The image is an STFT spectrogram (time versus frequency) of a rotating-machine vibration signal. Based on the visible evidence, which rotor condition applies: normal, misalignment, unbalance, looseness?
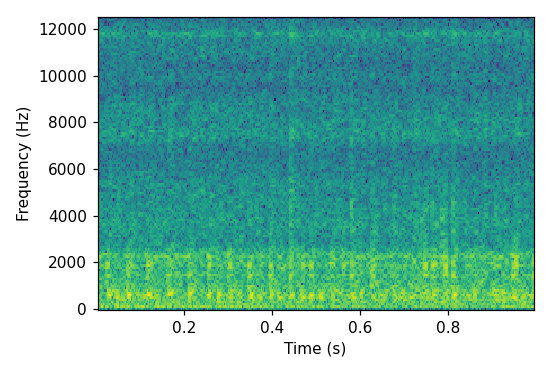
Answer: looseness